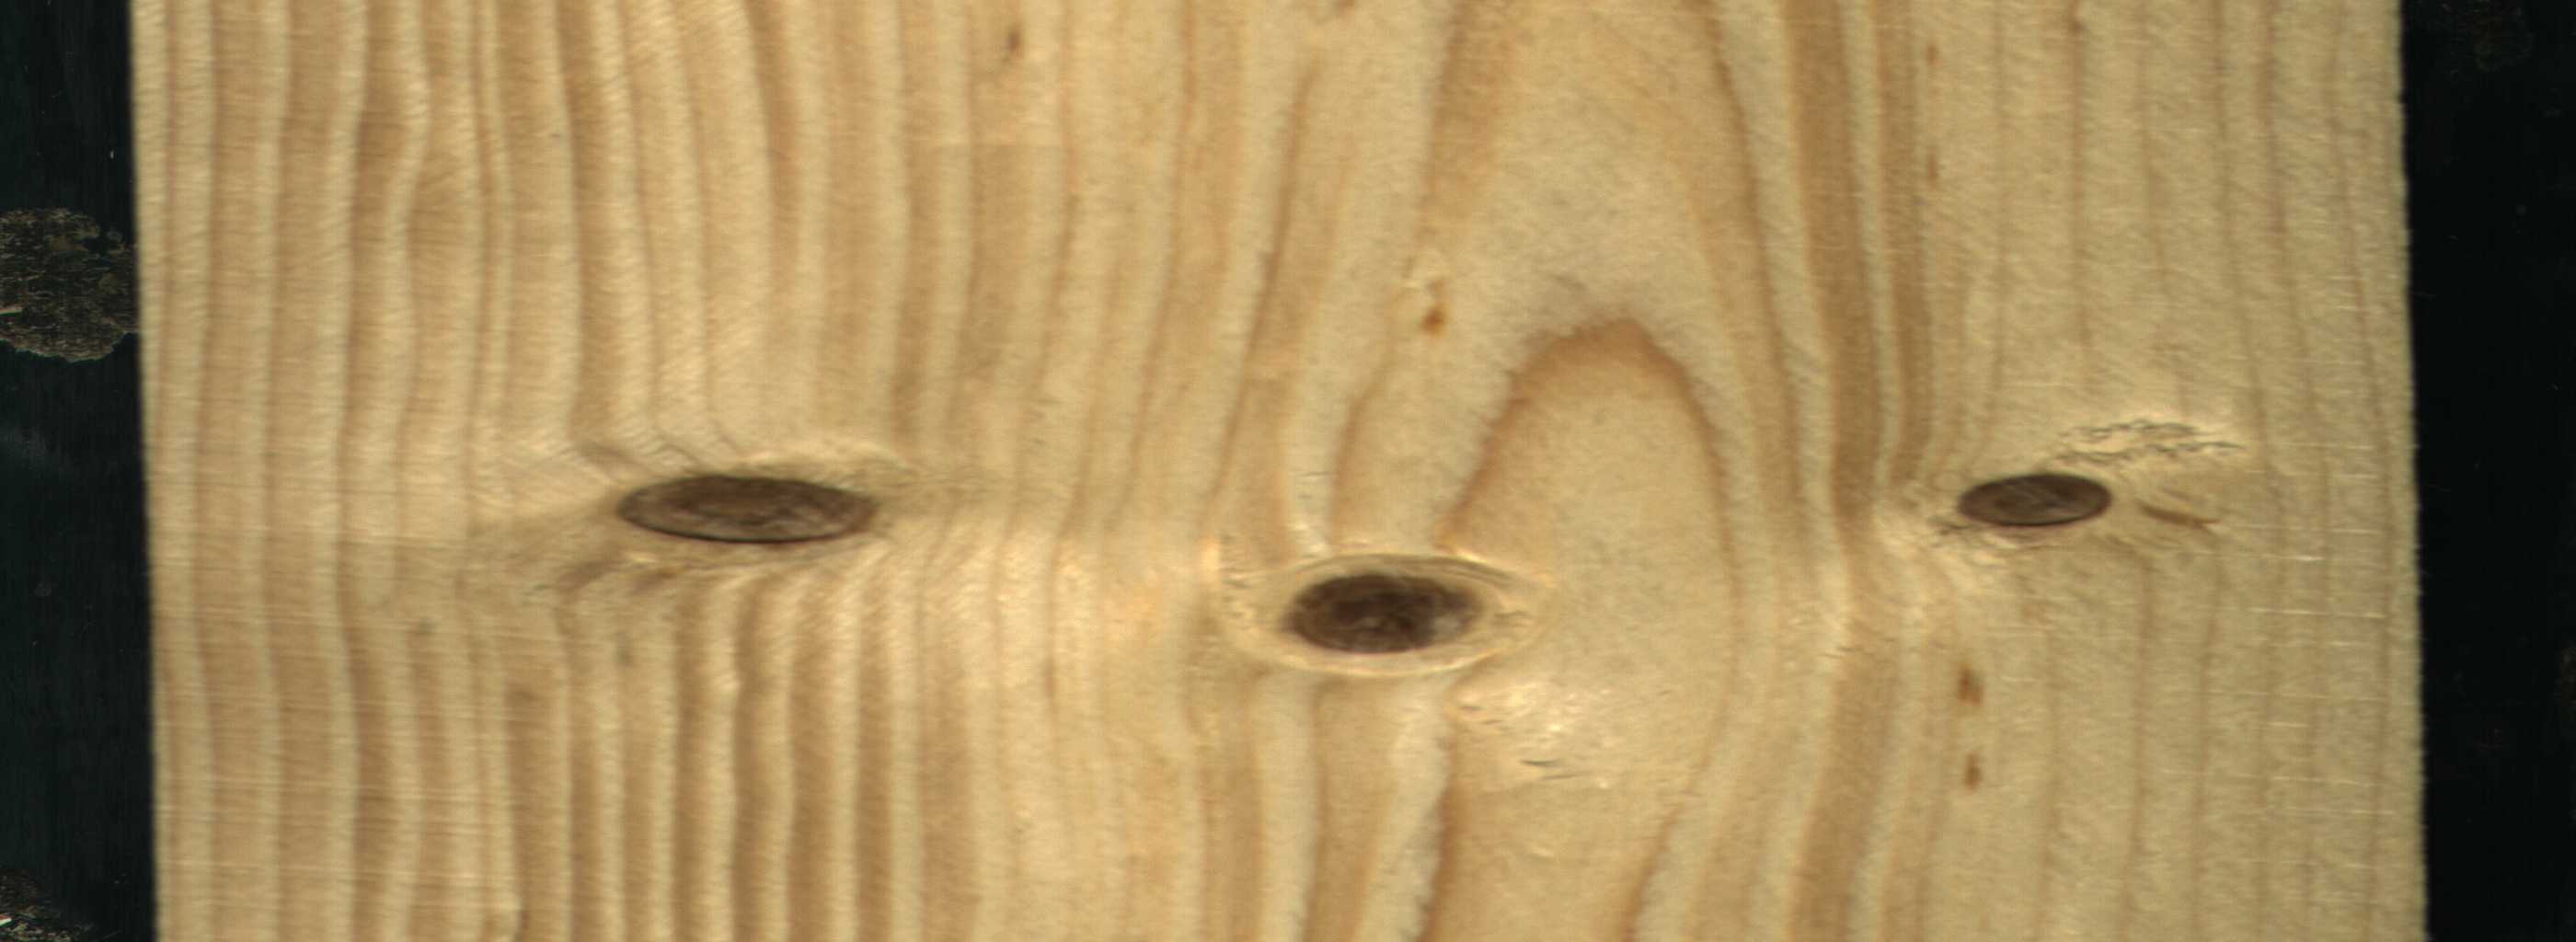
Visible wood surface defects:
Dead_Knot
Dead_Knot
Dead_Knot